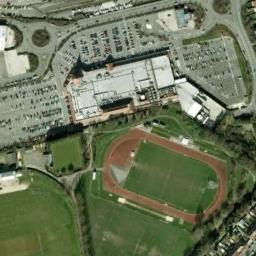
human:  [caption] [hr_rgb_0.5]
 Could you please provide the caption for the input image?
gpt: Many buildings are near the ground track field .

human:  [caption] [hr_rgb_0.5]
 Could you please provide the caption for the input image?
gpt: A track and field is built in the middle of a residential area, Surrounded by a lot of vegetation .

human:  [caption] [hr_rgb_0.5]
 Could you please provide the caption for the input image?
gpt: The color of the field is very rich .

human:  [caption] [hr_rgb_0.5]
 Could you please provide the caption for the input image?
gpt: The ground track field is surrounded by some buildings and parking lots .

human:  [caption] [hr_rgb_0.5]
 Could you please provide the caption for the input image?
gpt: There are several parking lots beside the ground track field .